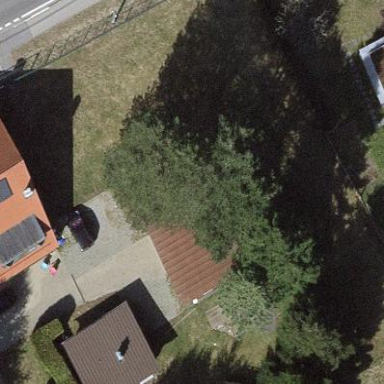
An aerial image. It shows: Shed.